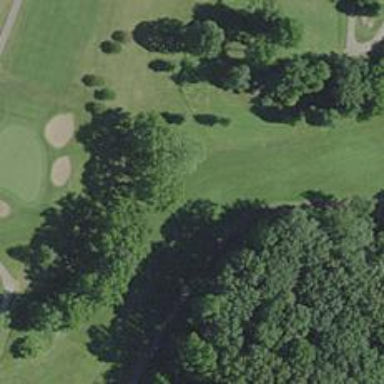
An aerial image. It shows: View of golf hole.